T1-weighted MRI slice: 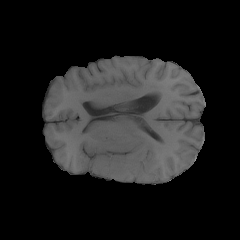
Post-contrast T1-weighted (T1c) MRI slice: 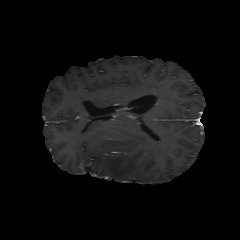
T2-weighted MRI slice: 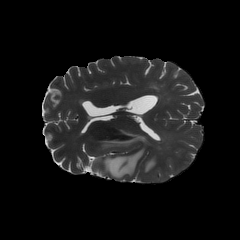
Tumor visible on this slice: yes